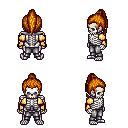
a pixel art fantasy rpg character, male body template, skeleton, gold arm armor, metal pants, dark blonde long topknot hairstyle, four views (front, back, left, right), 2x2 character sprite sheet, small pixel art, hard edges, no anti-aliasing